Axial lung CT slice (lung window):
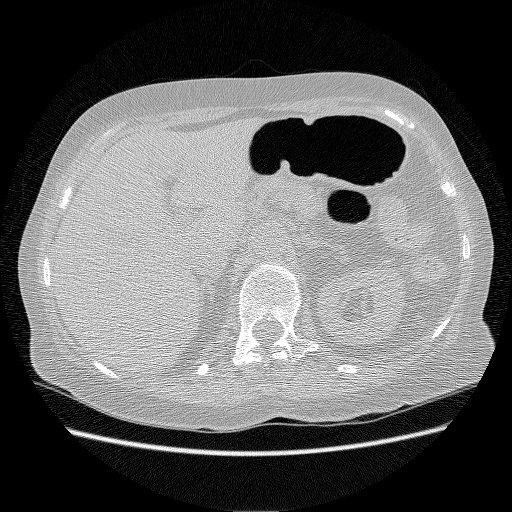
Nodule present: no